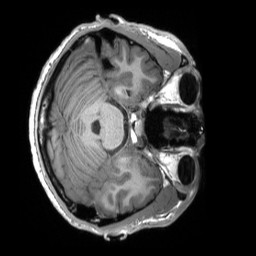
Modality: T1w
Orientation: axial
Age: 23
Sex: male
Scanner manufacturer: siemens
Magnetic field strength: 3 T
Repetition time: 2.3 s
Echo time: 0.00232 s